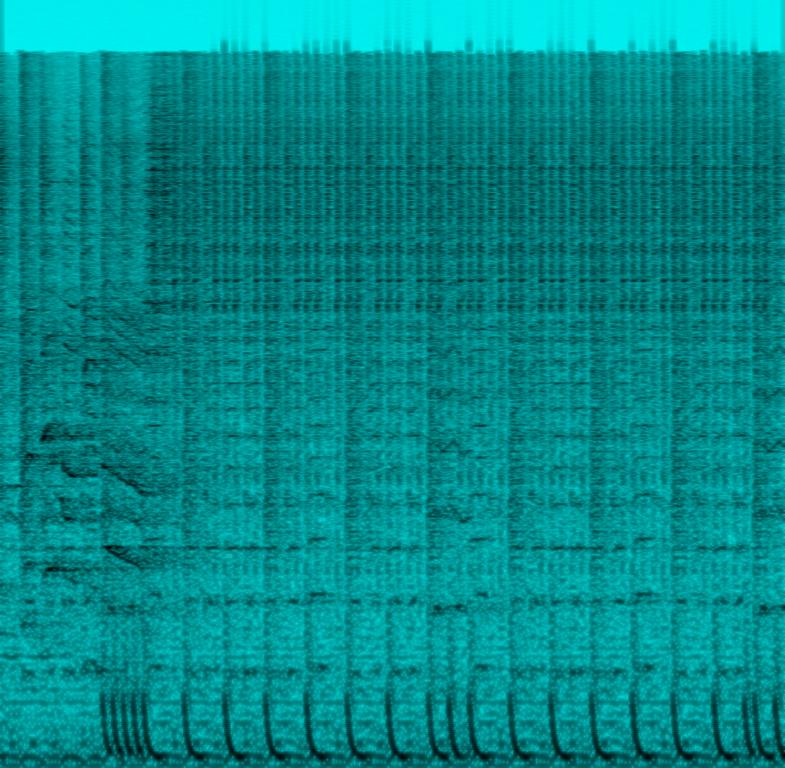
Electronic dance music features a repeating melody played by an electronic sound. The beat of the music is being driven by a kick drum played on every beat, a hi-hat played four times every beat and some sampled claps played on beats two and four. In the background one can hear an altered female voice singing a short melody. Another electronic/synth sound can be heard in the background having sparse interventions. The music is meant to be danced to.